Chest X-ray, PA view. Patient: 54 years old, sex F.
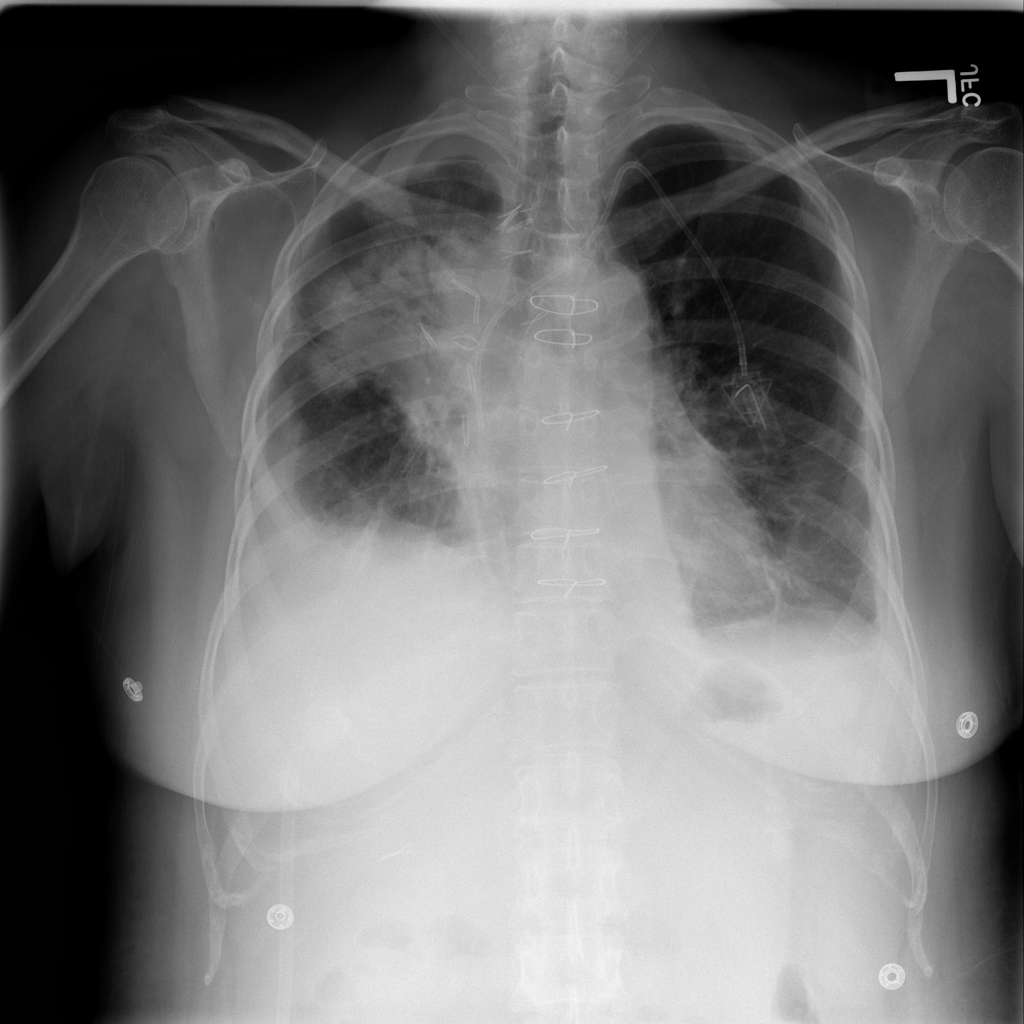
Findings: Effusion, Infiltration, Mass